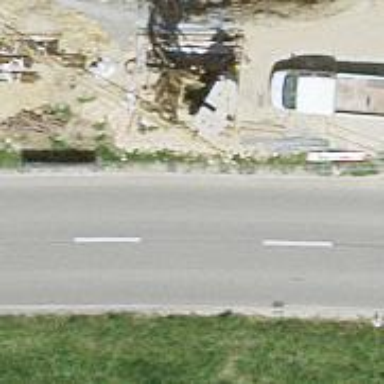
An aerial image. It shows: Tertiary road.